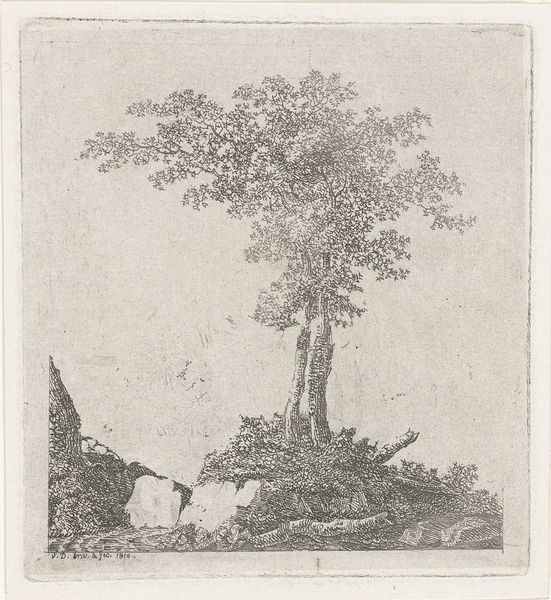
Titel: Twee bomen
Künstler: Adriaan Jacob Willem van Dielen
Standort: Amsterdam
Institution: Rijksmuseum
Schlagwörter: gris, blanc, noir, gravure, arbre, dessin, rocher, seul, branche, feuillage, feuiles, feuillage rocher